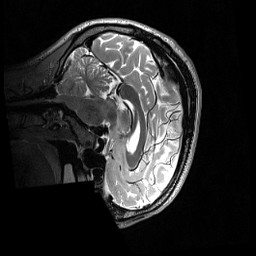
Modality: T2w
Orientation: sagittal
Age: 25
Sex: male
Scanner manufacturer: siemens
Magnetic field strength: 3 T
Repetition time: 3.2 s
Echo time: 0.566 s